Field crop: tomato
Growth stage: 1
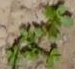
Species: portulaca